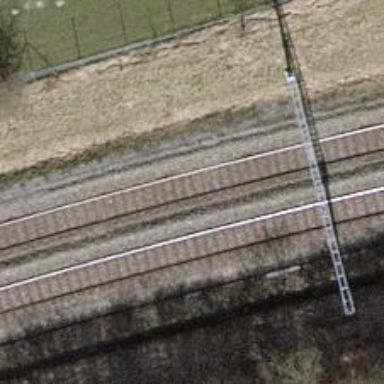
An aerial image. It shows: Single-track railway with electrified contact lines.